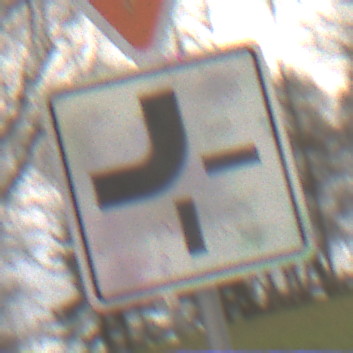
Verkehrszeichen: VerlaufVorfahrtsstrasse2
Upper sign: VorfahrtGewaehren
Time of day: Midday
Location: Outdoor (Nature)
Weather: Overcast
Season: NotSpecified
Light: Natural